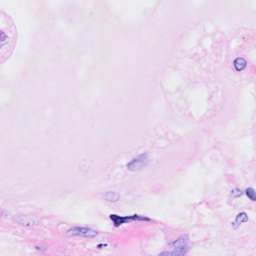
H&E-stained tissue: Breast